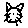
Label: cat